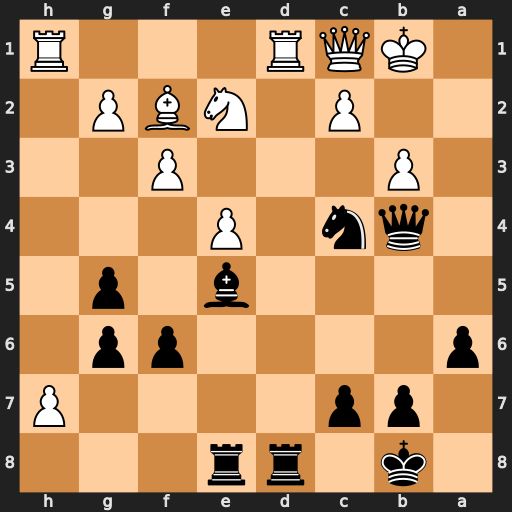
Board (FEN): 1k1rr3/1pp4P/p4pp1/4b1p1/1qn1P3/1P3P2/2P1NBP1/1KQR3R
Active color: b
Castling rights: -
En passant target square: -
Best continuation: Na3+ Ka2 Nxc2